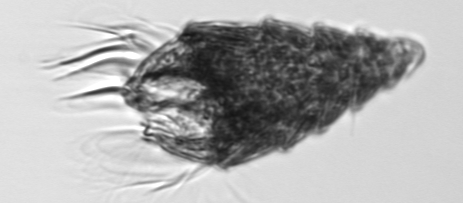
Label: Laboea_strobila